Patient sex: M
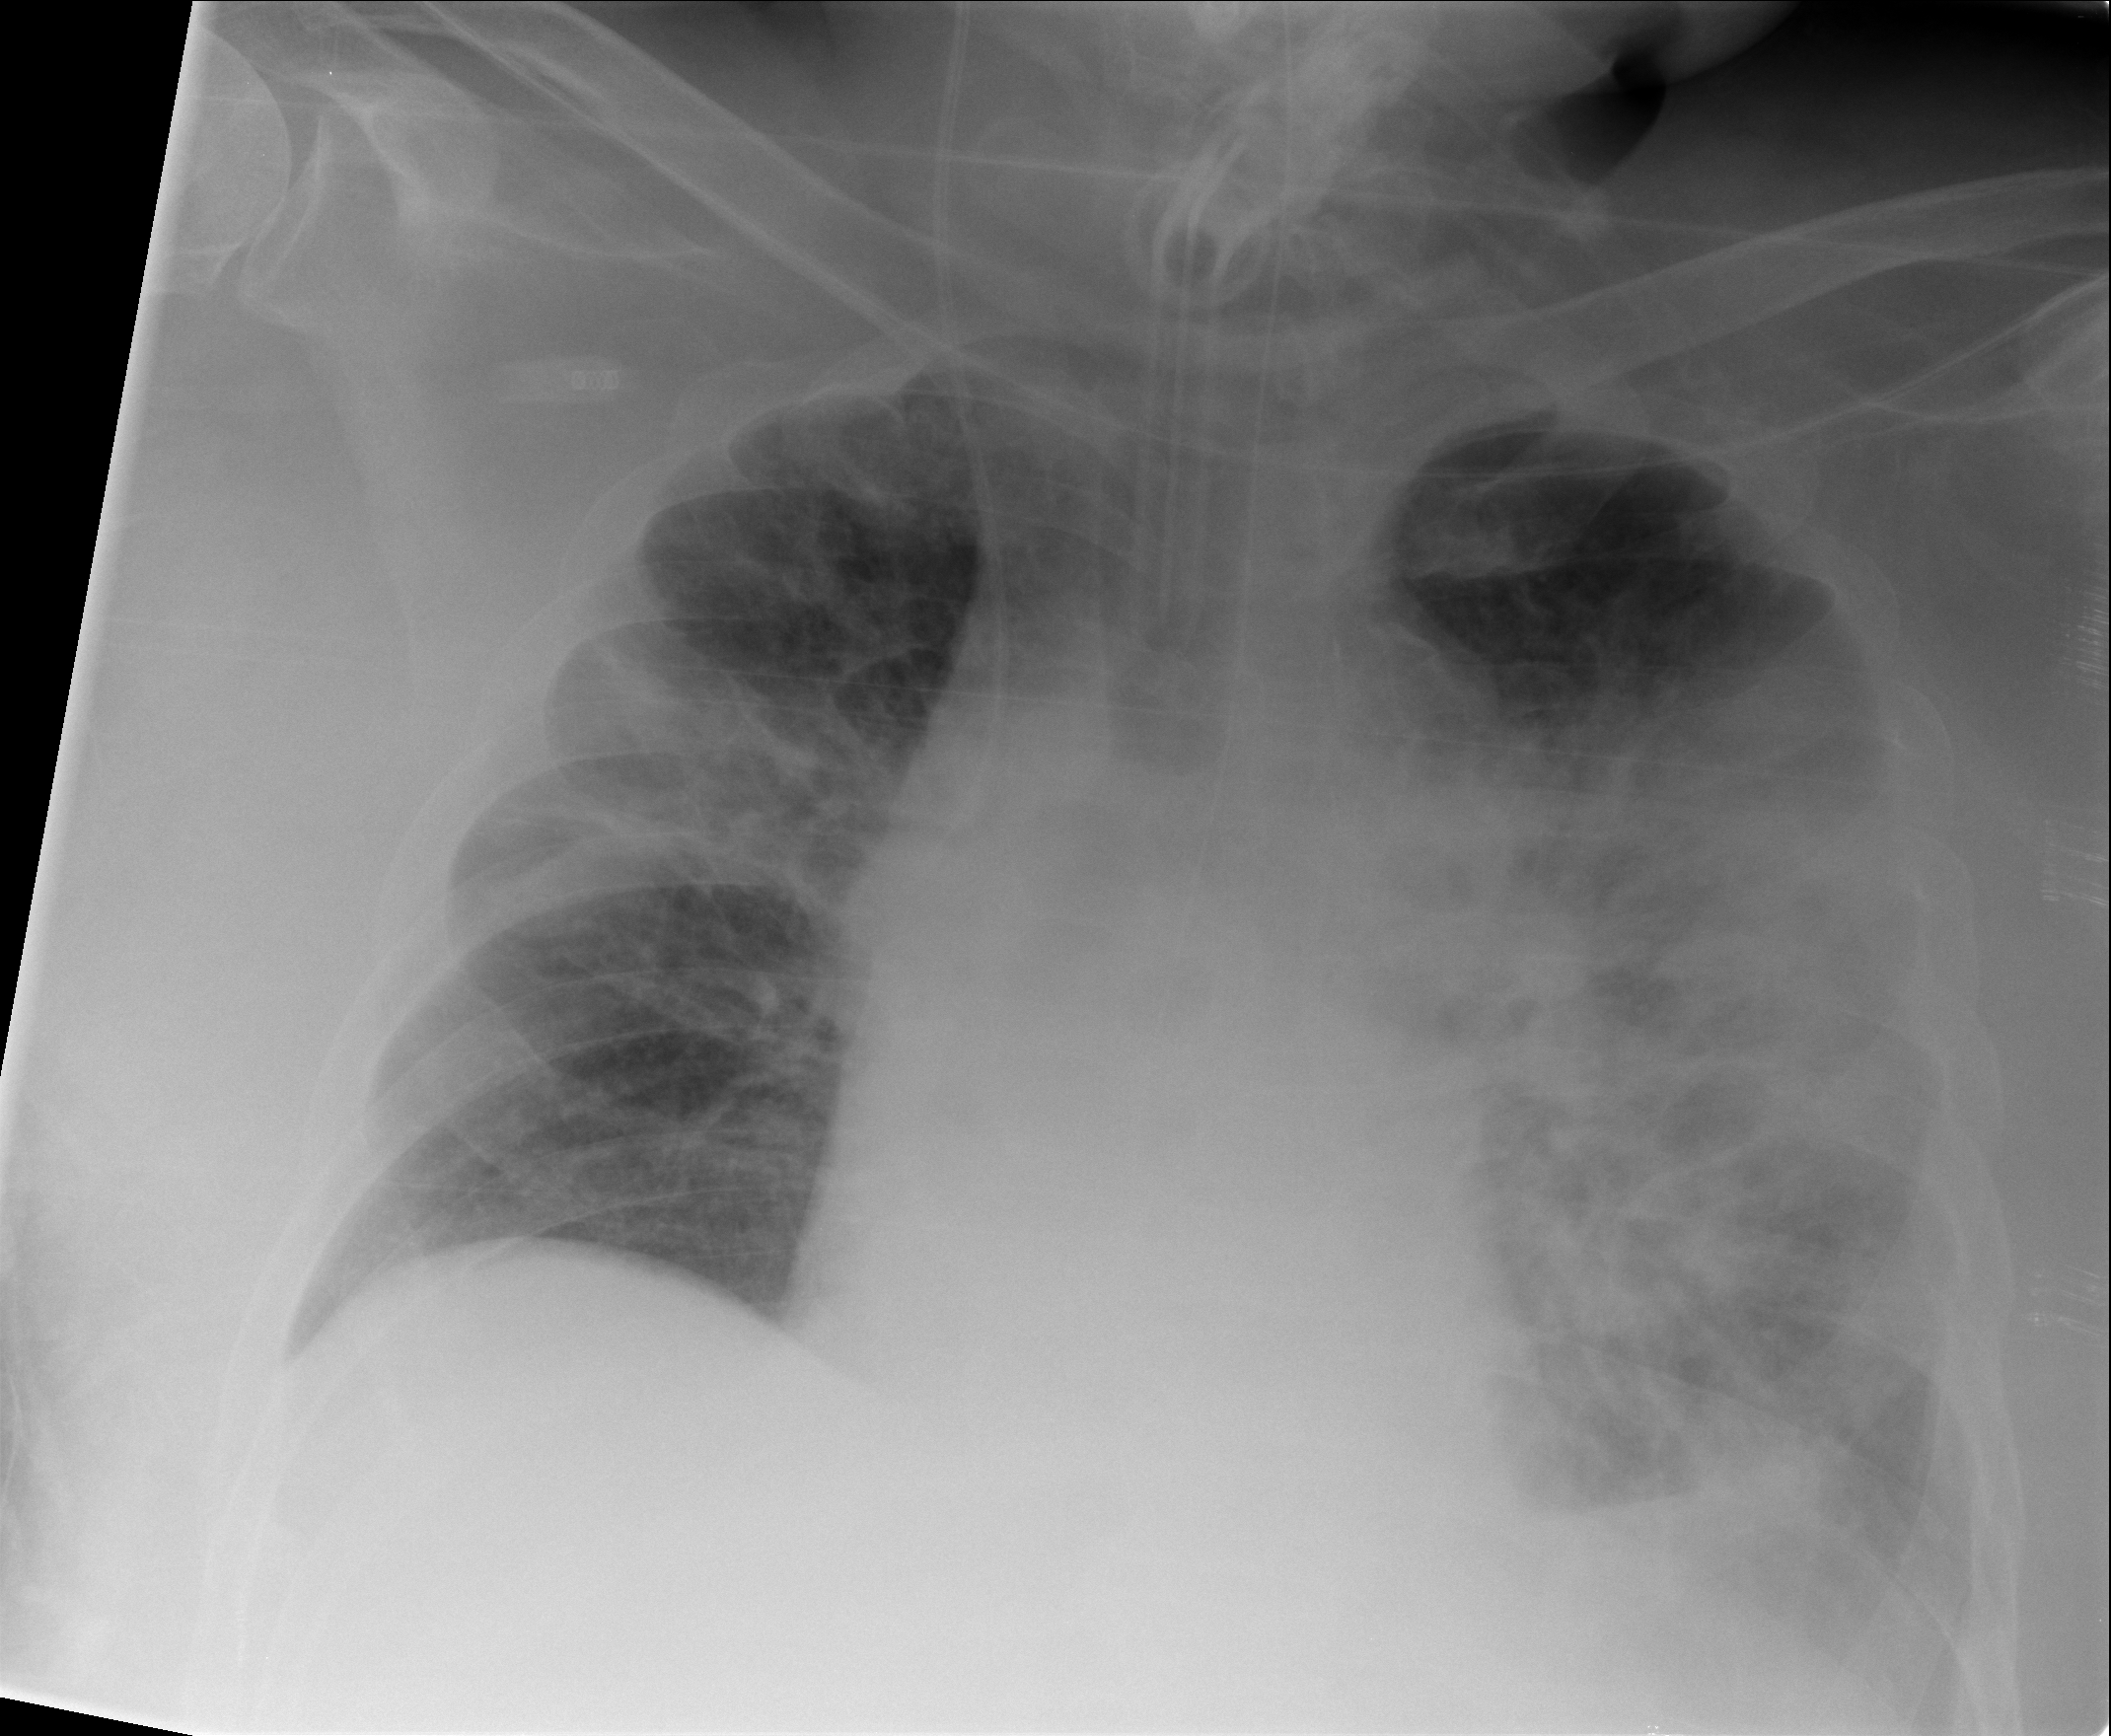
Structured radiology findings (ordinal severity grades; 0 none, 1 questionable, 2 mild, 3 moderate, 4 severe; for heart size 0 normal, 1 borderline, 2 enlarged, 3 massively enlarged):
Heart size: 1
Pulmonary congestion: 2
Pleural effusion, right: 0
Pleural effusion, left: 2
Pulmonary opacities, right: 2
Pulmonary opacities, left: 3
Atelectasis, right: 0
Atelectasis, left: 2